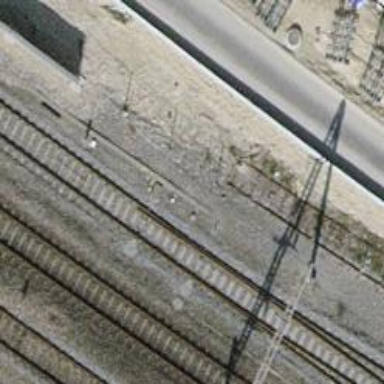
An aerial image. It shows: Railway switch.